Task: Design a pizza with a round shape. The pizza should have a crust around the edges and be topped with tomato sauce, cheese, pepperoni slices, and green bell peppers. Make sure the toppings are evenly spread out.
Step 281:
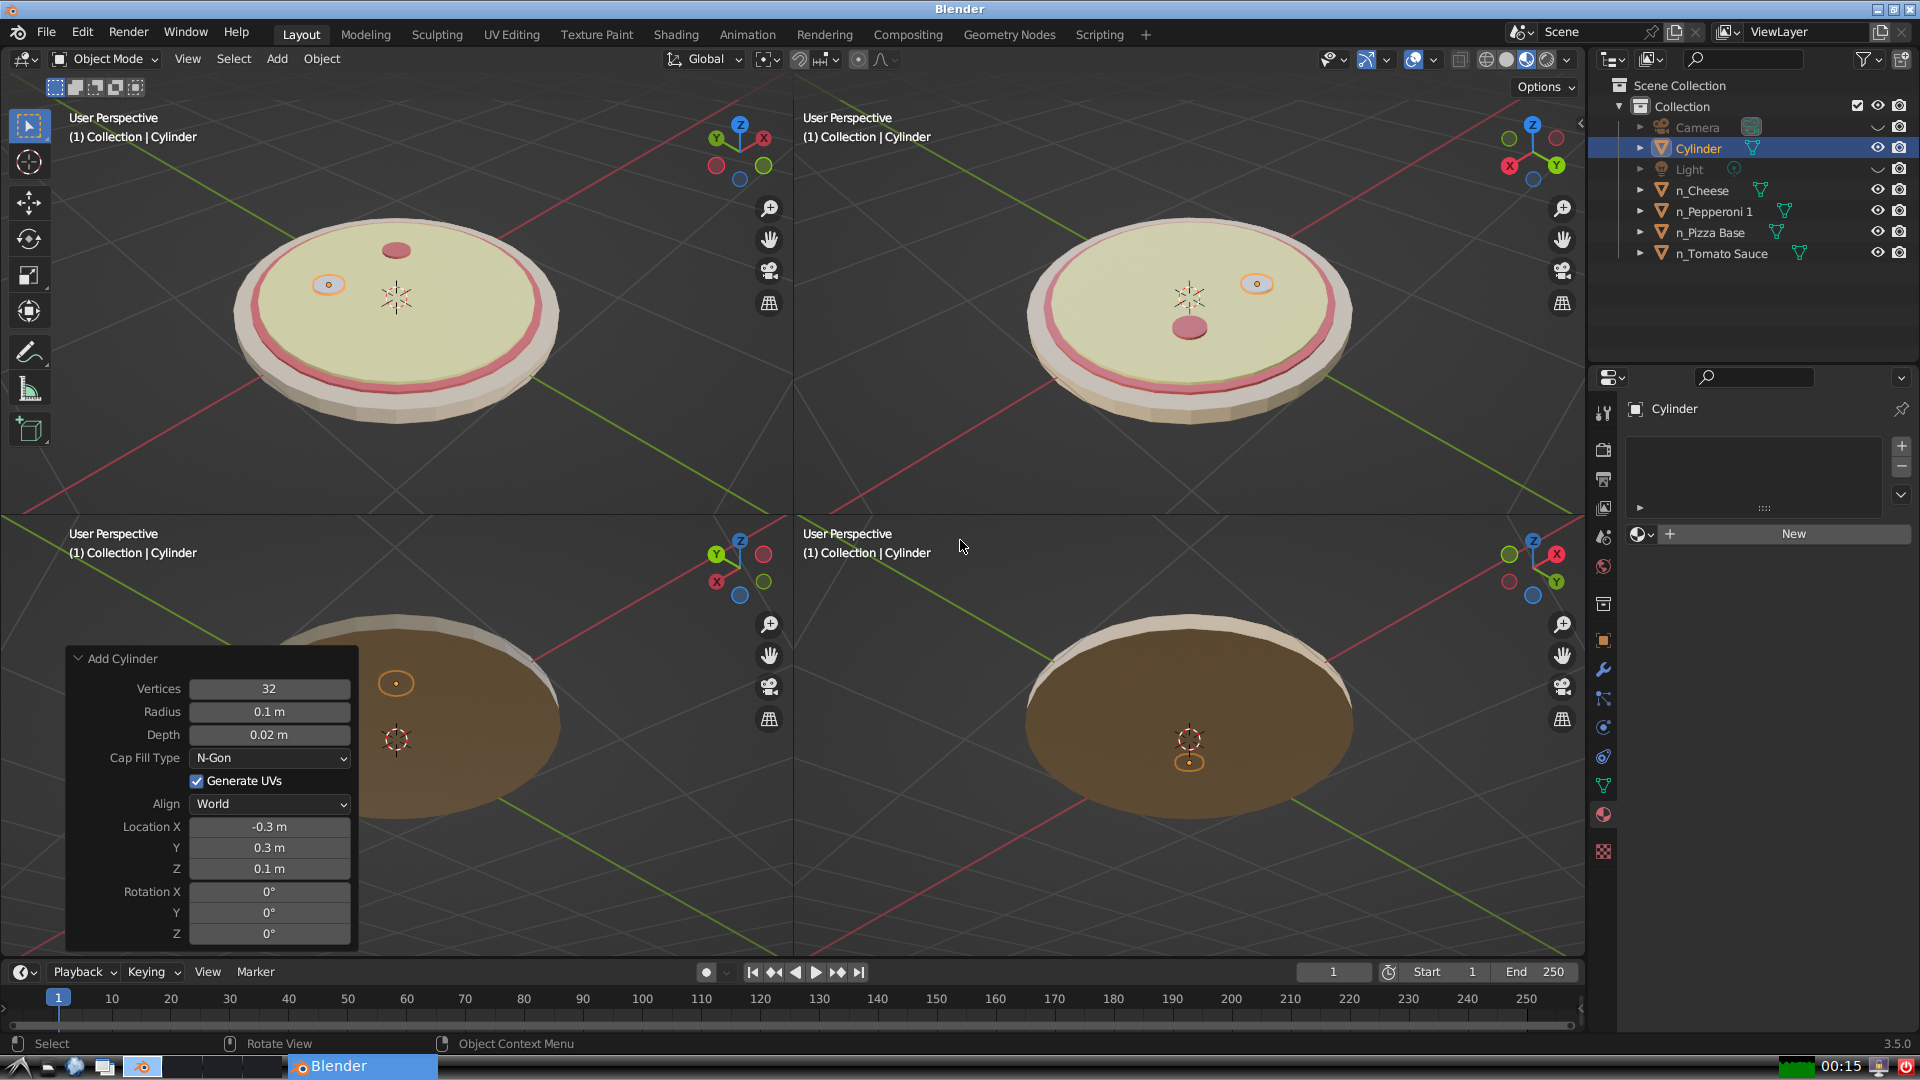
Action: {"mouse_move": [1608, 631]}